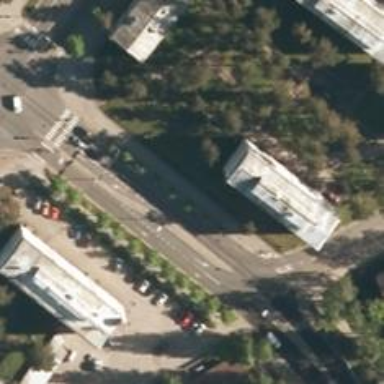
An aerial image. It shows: Asphalt cycle track.